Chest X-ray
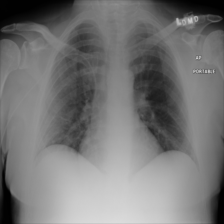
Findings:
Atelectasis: positive
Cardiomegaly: negative
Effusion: negative
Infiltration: negative
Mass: negative
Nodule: negative
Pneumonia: negative
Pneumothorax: negative
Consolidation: negative
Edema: negative
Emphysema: negative
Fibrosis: negative
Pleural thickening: negative
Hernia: negative